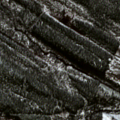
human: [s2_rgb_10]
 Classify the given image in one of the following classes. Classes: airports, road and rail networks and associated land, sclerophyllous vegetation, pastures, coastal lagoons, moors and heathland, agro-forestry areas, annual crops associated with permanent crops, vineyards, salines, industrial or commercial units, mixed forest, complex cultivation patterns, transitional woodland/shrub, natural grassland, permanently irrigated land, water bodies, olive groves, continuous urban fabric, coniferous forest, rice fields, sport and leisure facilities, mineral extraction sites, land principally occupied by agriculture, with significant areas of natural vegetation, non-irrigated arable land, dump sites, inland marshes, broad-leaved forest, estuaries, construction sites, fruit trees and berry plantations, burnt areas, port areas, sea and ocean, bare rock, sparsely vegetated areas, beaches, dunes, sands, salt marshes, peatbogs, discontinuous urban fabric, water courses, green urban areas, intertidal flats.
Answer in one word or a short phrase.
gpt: coniferous forest, transitional woodland/shrub